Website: home-depot
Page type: account-dashboard
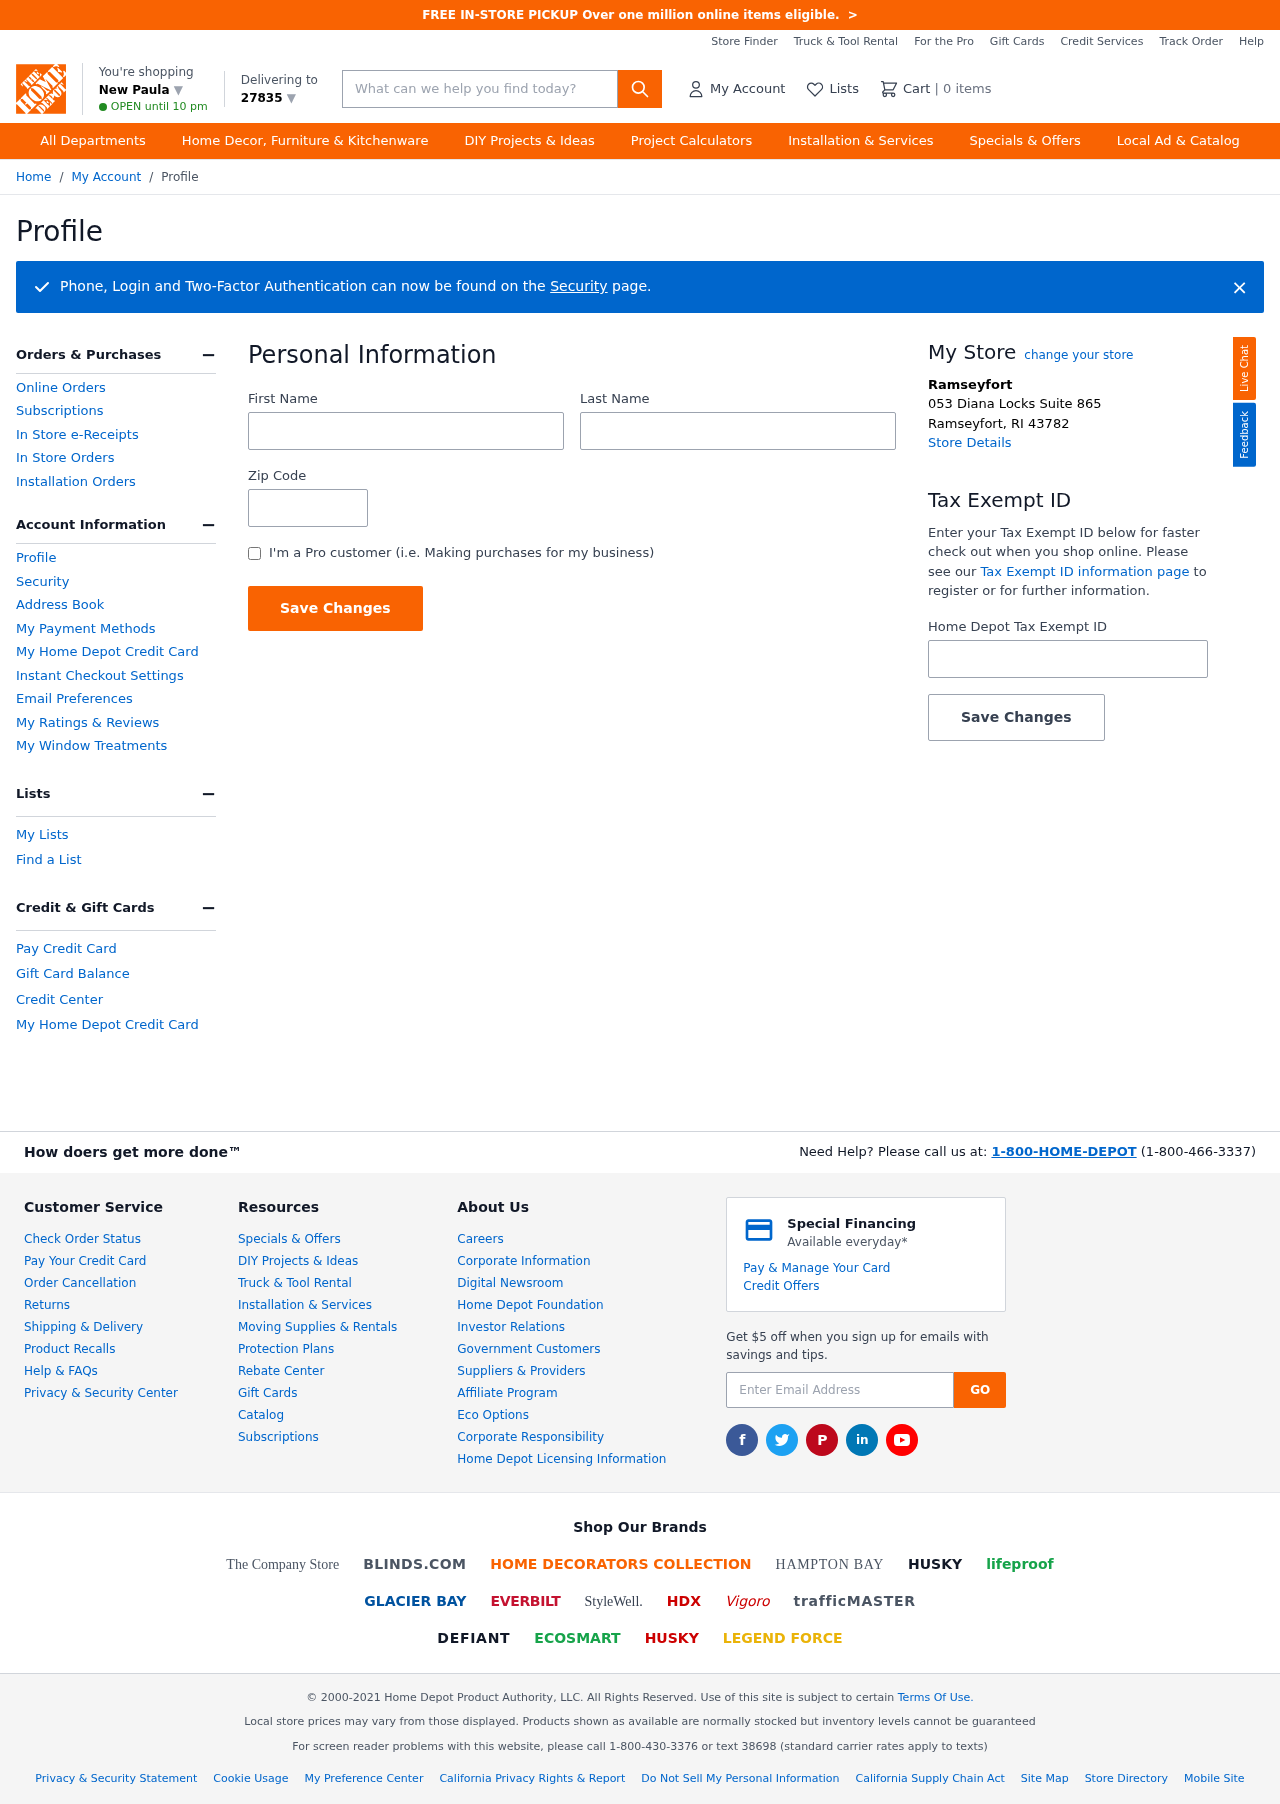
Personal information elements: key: PII_CITY
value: New Paula ▼
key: PII_FIRSTNAME
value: Dakota
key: PII_LASTNAME
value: Rogers
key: PII_LOCATION1_CITY
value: Ramseyfort
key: PII_LOCATION1_CITY_STATE_ZIP
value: Ramseyfort, RI 43782
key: PII_LOCATION1_STREET
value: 053 Diana Locks Suite 865
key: PII_POSTCODE
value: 27835 ▼
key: PII_POSTCODE
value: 27835
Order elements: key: ORDER_NUM_ITEMS
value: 0
Search elements: key: HEADER_SEARCH
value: What can we help you find today?